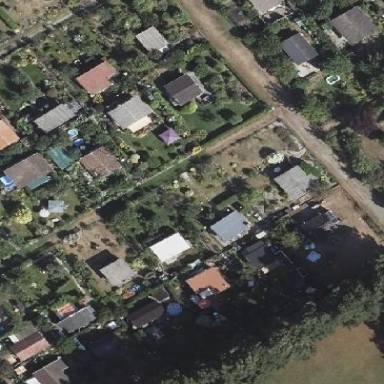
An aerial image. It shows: Plot in the allotments.